Field crop: maize
Growth stage: 2
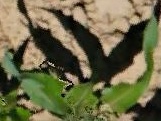
Species: maize